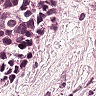
Metastatic tissue present: yes